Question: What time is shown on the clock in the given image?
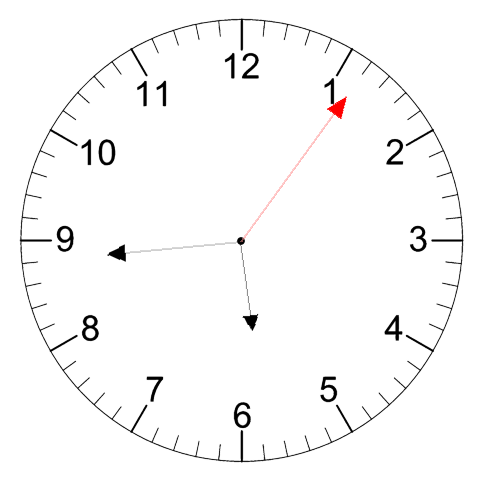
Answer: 05:44:06